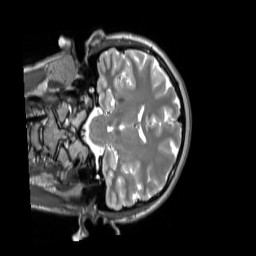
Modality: T2w
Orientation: coronal
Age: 21
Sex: female
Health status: ill
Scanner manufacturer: siemens
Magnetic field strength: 3 T
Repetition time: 2.8 s
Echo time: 0.326 s